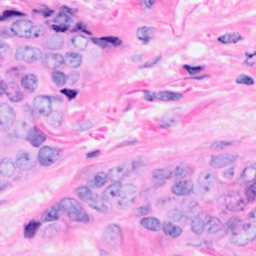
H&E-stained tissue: Breast